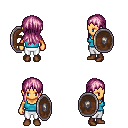
a pixel art fantasy rpg character, female body template, human, tanned skin, teal pirate shirt, white pants, pink unkempt hairstyle, brown shoes, shield, four views (front, back, left, right), 2x2 character sprite sheet, small pixel art, hard edges, no anti-aliasing